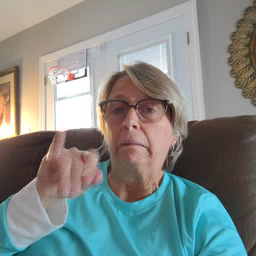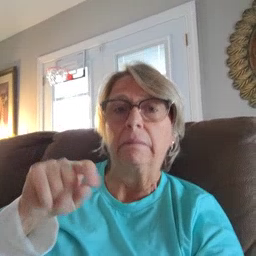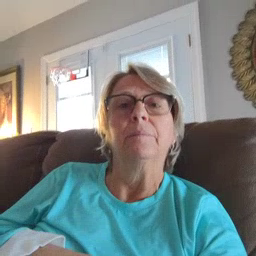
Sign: hesheit